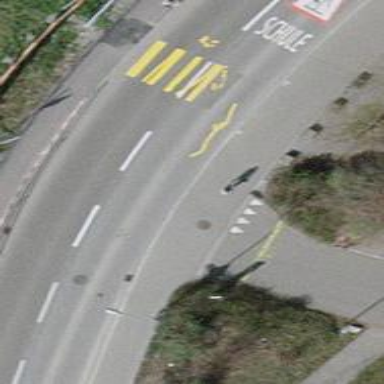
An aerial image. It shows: Unmarked crossing with traffic calming table on the road.